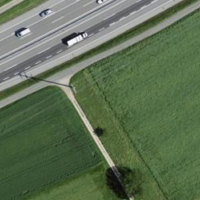
EUNIS habitat code: 57
Species observed at this site:
Milvus milvus